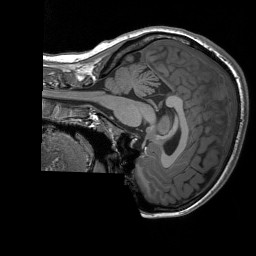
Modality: T1w
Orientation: sagittal
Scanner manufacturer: siemens
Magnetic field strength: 3 T
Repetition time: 1.76 s
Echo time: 0.0022 s